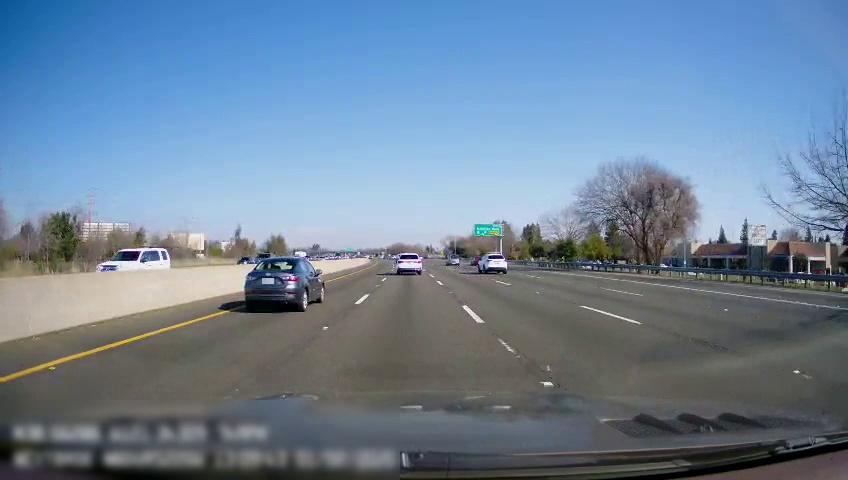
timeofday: Day
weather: Sunny
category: Drivable Space
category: Vehicles | Truck
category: Vehicles | Car
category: Vehicles | Truck
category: Vehicles | Truck
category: Vehicles | Car
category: Vehicles | SUV
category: Vehicles | Car
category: Vehicles | Car
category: Vehicles | Van
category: Lanes | Alternate Lane
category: Lanes | Current Lane
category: Lanes | Current Lane
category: Lanes | Alternate Lane
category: Lanes | Alternate Lane
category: Lanes | Alternate Lane
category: Lanes | Alternate Lane
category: Traffic | Signs